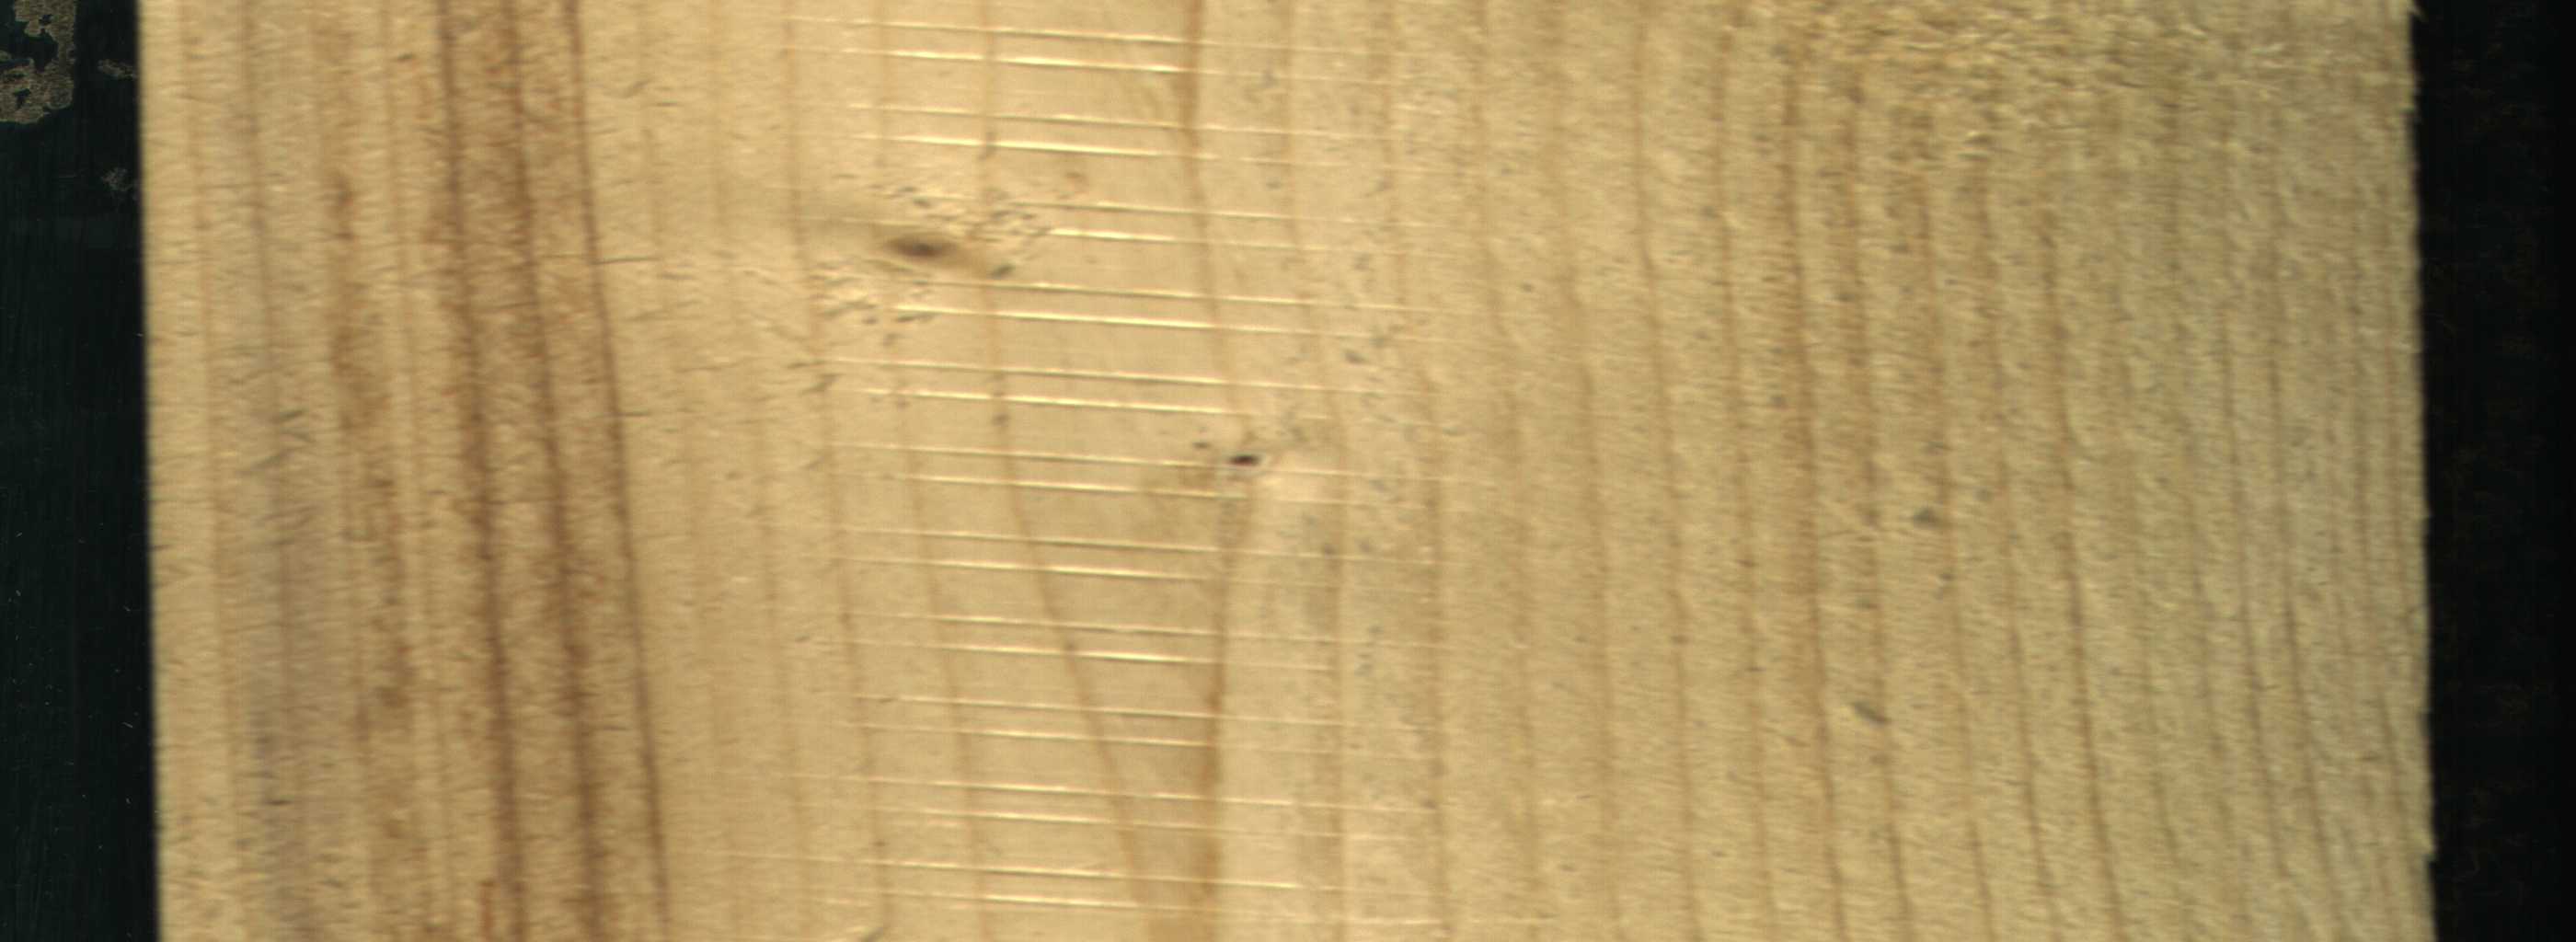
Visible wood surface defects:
Live_Knot